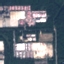
Land use / land cover class: Industrial